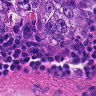
Metastatic tissue present: yes